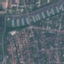
Land use / land cover: Residential